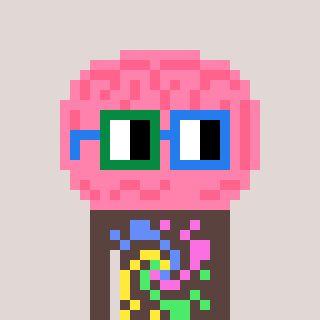
a pixel art character with square green and blue glasses, a brain-shaped head and a darkbrown-colored body on a warm background